Question: I want the view of OpenGL to be pixelated.
I have tried using multiple shaders from around the internet, which shows a pixelated image as their outcome. But they work on textures and not in 3D models (Their edges to be pixelated).
<URL>
And this is a reference of what I am expecting:

Is there any way of accomplishing it with shaders, or with code?
I used 'glFramebuffer' from Makogan's answer, and it seems to be pixelated.
But another problem is encountered. The Framebuffer seems to be copying itself, which eventually creates a mess.
<URL>
This code is what I used to create the Framebuffer:
'''
FBO = glGenFramebuffers(1)
DBO = glGenRenderbuffers(1)
glBindRenderbuffer(GL_RENDERBUFFER, DBO)
glRenderbufferStorage(GL_RENDERBUFFER, GL_DEPTH_COMPONENT, 1280, 720)
glBindFramebuffer(GL_FRAMEBUFFER, FBO)
glFramebufferRenderbuffer(GL_FRAMEBUFFER, GL_DEPTH_ATTACHMENT, GL_RENDERBUFFER, DBO)
glBindFramebuffer(GL_DRAW_FRAMEBUFFER, 0)
'''
And this piece of code is in the main loop:
'''
# draw everything
glBindFramebuffer(GL_FRAMEBUFFER, 0)
glBlitFramebuffer(
640 - 256,
360 - 144,
640 + 256,
360 + 144,
0,
0,
640,
360,
GL_COLOR_BUFFER_BIT | GL_DEPTH_BUFFER_BIT,
GL_NEAREST
)
'''
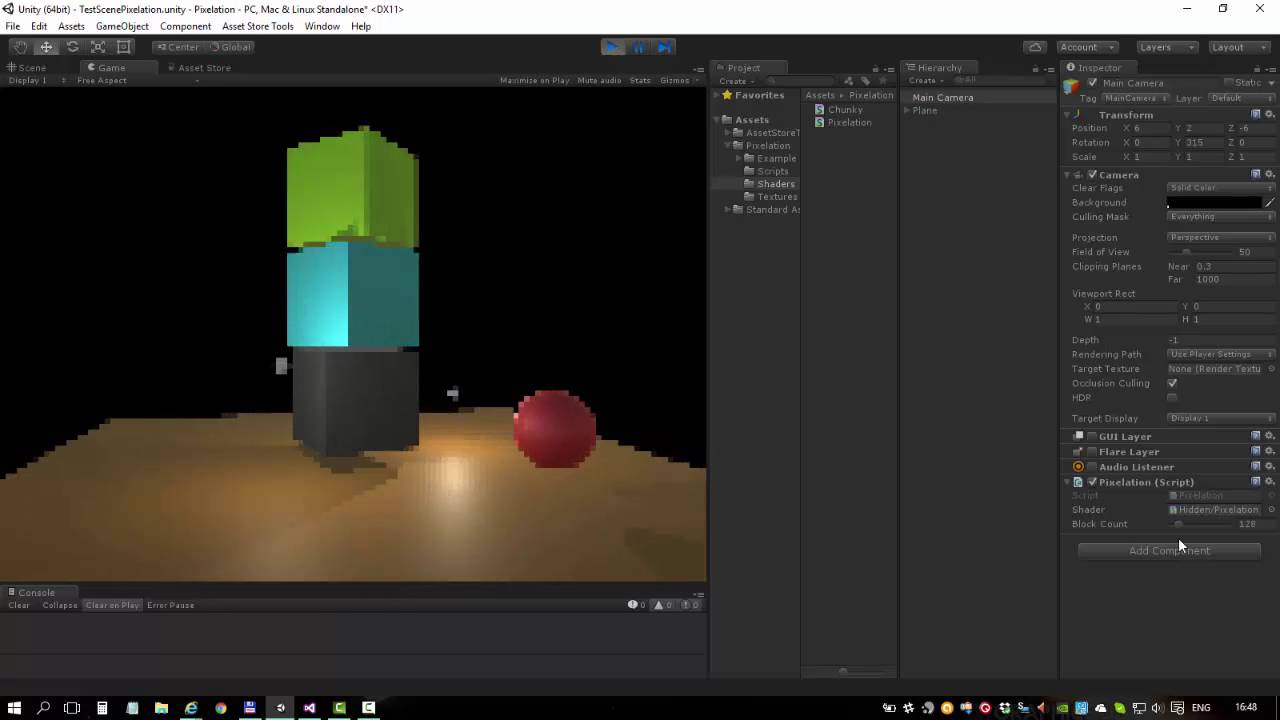
Answer: If you want to pixelate your output, just downscale the dimensions of the framebuffer you are rendering to to very small dimensions (say 256 x 256) and turn off all anti aliasing.
You will have 3D pixelated rendering.